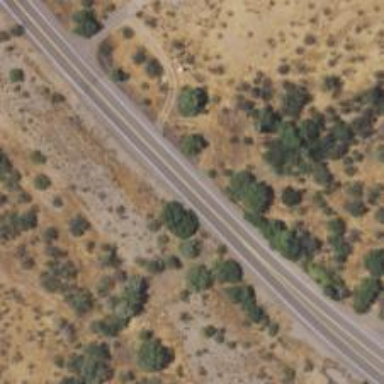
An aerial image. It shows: Abandoned road.